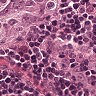
Metastatic tissue present: yes